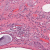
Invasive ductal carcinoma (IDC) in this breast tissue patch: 1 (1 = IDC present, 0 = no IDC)